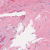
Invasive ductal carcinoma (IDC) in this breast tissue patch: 0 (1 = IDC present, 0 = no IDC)